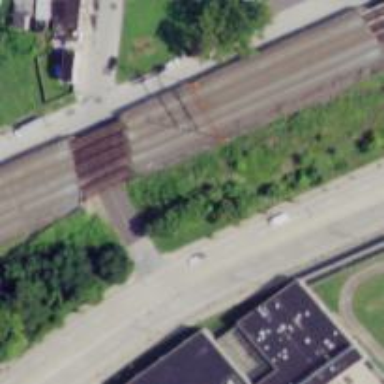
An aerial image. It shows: Bridge with electrified railway tracks featuring contact line.